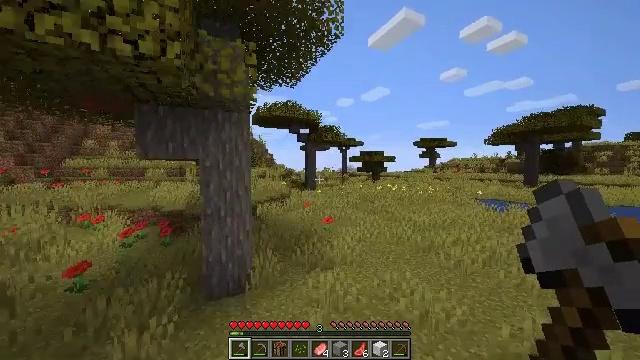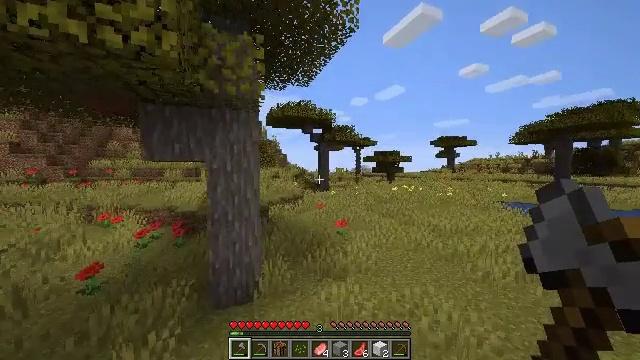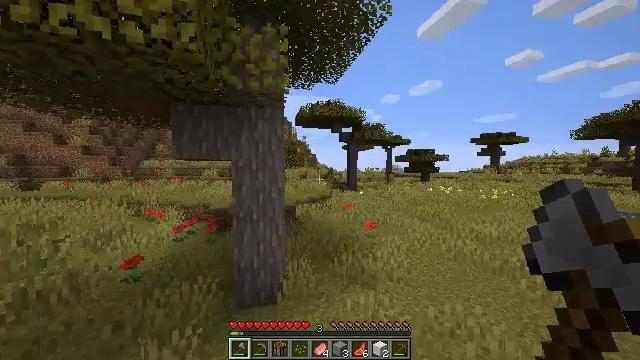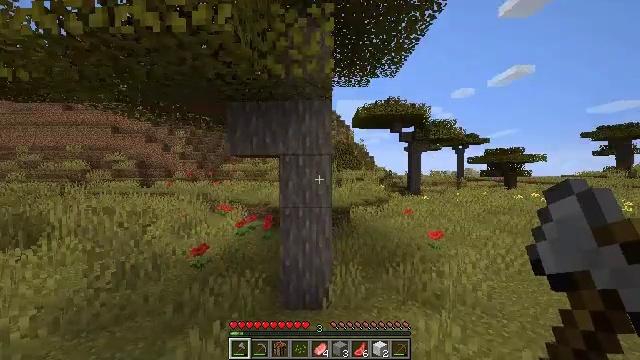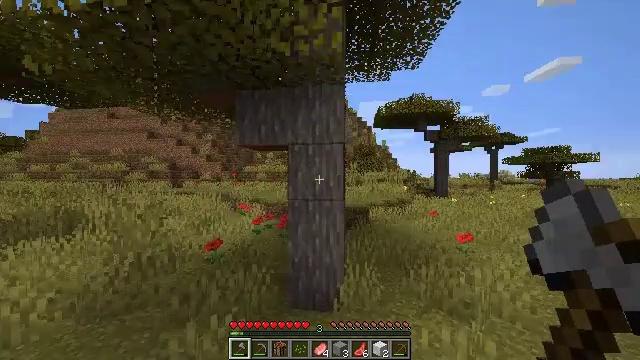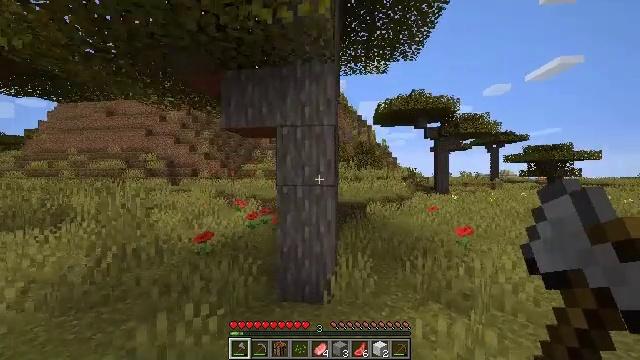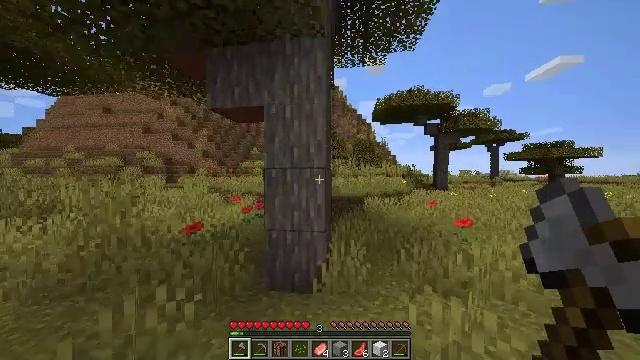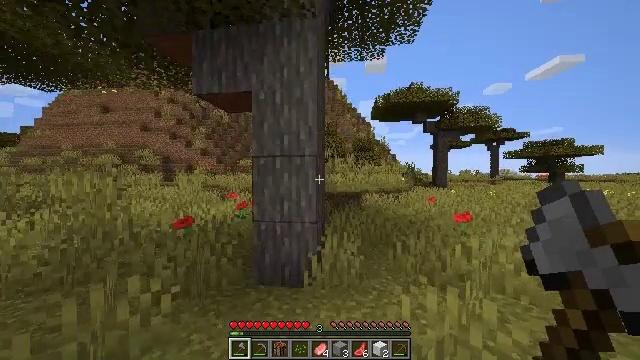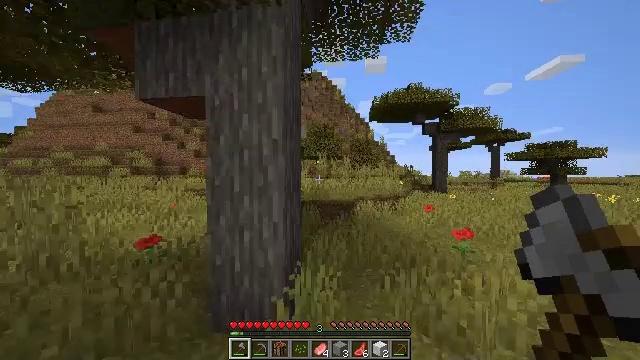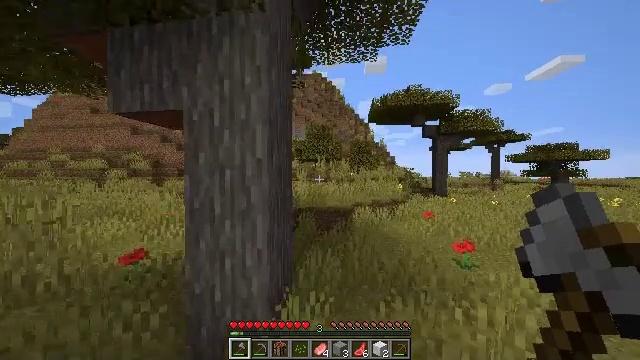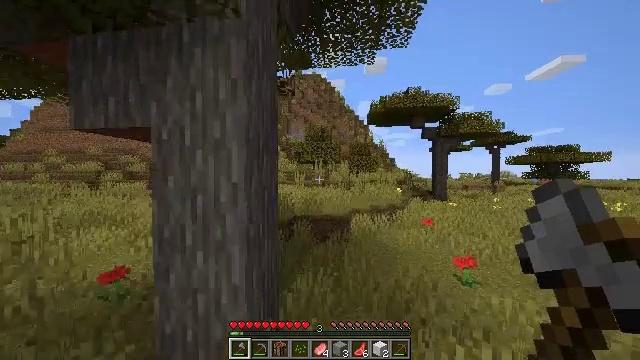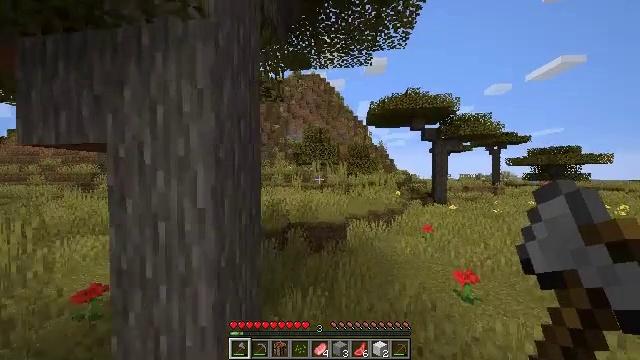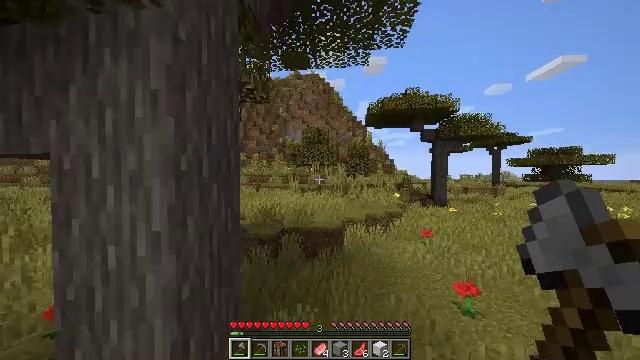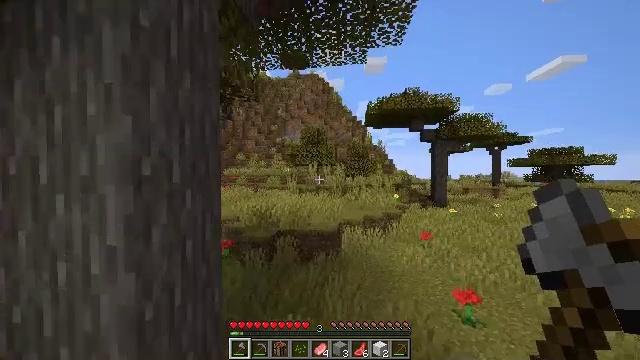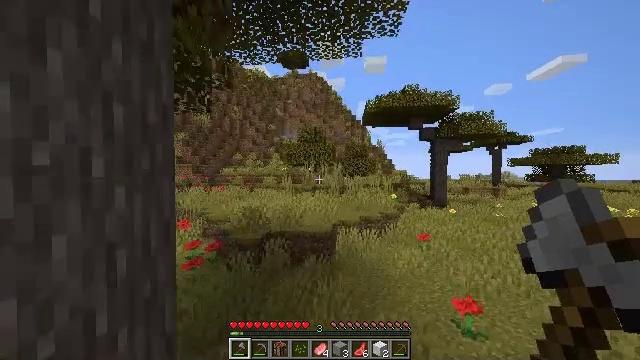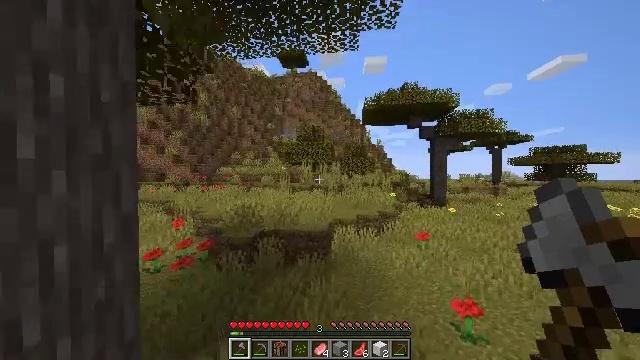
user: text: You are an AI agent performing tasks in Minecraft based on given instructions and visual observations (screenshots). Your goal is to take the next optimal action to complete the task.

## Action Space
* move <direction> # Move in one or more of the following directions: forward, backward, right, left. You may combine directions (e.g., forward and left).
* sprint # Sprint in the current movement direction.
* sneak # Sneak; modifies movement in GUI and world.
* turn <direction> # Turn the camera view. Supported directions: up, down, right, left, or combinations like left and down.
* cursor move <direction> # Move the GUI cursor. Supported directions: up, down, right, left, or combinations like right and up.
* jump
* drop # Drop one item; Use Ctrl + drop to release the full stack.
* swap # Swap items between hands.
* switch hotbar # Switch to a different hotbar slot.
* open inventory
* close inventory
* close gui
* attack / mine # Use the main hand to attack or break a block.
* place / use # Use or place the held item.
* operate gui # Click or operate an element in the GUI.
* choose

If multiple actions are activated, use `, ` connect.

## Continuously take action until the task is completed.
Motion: motion action
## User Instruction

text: Mine the cyan bed to pick it up.
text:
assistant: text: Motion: move forward and move right, turn left, jump
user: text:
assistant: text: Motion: move forward and move right, turn left, jump
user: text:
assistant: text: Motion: move forward and move right, turn left and up, jump
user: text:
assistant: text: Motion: move forward and move right, turn left, jump
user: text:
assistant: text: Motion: move forward and move right, jump
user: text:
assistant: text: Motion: move forward and move right, jump
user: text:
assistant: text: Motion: move forward and move right, jump
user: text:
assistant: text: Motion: move forward and move right, jump
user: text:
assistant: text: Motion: move forward and move right, jump
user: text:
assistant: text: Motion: move forward and move right, jump
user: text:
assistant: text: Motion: move forward and move right, jump
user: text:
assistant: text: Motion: move forward and move right, jump
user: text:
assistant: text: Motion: move forward and move right, jump
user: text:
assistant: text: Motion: move forward and move right, jump
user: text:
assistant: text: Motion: move forward and move right, jump
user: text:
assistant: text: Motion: move forward and move right, jump
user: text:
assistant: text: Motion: move forward and move right, jump
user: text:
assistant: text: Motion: move forward and move right, jump
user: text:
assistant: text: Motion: move forward and move right, jump
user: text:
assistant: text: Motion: move forward and move right, jump
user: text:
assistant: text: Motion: move forward and move right, jump
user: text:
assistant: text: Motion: move forward and move right, jump
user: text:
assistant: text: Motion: move forward and move right, jump
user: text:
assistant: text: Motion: move forward and move right, jump
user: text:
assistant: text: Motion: move forward and move right, jump
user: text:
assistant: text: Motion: move forward and move right, jump
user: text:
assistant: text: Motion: move forward and move right, jump
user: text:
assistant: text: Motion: move forward and move right, turn left and down, jump
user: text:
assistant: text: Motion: move forward and move right, turn left, jump
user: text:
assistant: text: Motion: move forward and move right, turn left, jump